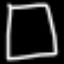
Label: square